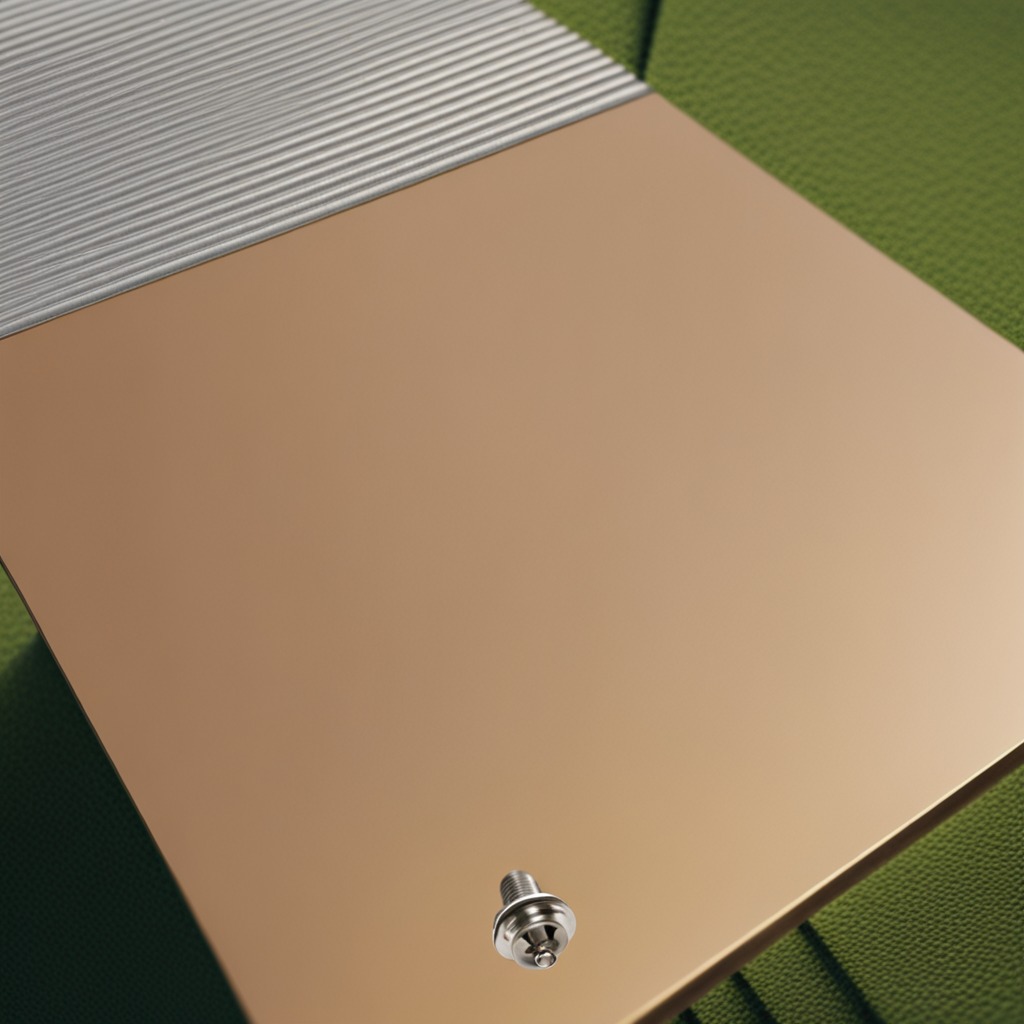
A metal screw is lying on a clean utility table in a temporary outdoor tool station afternoon light present textured surface.